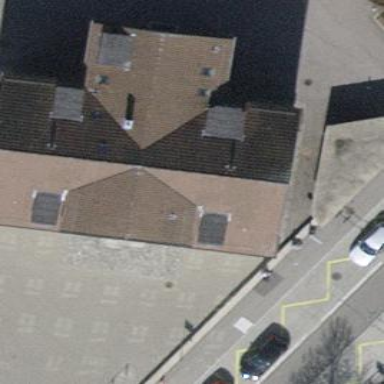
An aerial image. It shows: School building with tile roof.